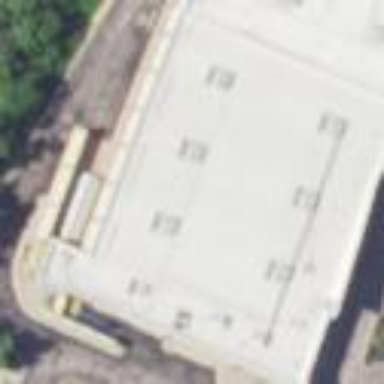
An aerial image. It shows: Building.